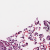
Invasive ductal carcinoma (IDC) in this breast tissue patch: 0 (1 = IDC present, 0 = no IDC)